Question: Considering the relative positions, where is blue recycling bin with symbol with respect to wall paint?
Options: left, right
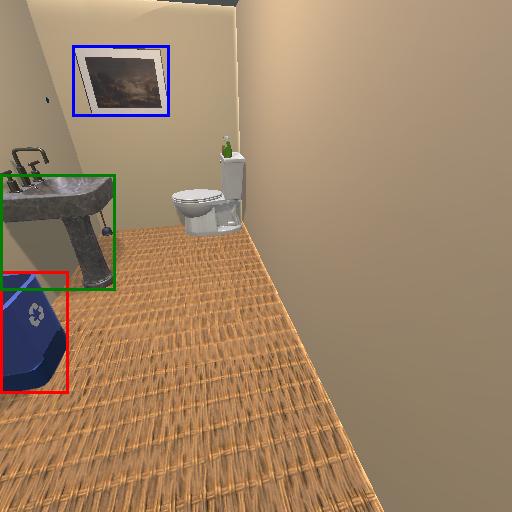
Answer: left